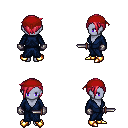
a pixel art fantasy rpg character, female body template, dark elf, purple skin, blue robe, gold greaves, ruby red pixie cut hairstyle, red bandana, metal gloves, gold boots, dagger, four views (front, back, left, right), 2x2 character sprite sheet, small pixel art, hard edges, no anti-aliasing